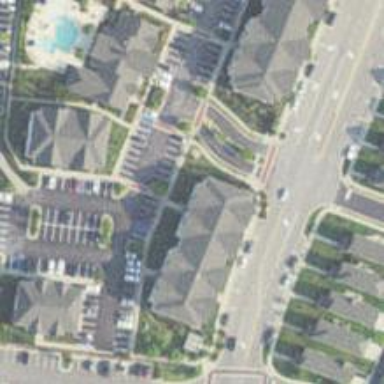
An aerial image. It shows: Residential road.